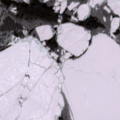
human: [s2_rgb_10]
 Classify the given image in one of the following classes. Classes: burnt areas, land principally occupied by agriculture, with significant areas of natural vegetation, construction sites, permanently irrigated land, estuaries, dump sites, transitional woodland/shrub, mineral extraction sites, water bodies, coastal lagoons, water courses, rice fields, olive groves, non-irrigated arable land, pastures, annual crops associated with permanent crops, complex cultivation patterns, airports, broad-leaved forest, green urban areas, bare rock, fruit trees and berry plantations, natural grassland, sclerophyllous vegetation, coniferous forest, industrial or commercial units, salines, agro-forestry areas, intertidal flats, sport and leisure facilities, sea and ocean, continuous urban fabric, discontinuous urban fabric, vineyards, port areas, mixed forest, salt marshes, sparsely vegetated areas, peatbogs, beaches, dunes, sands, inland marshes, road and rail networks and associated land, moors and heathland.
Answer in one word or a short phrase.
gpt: sea and ocean